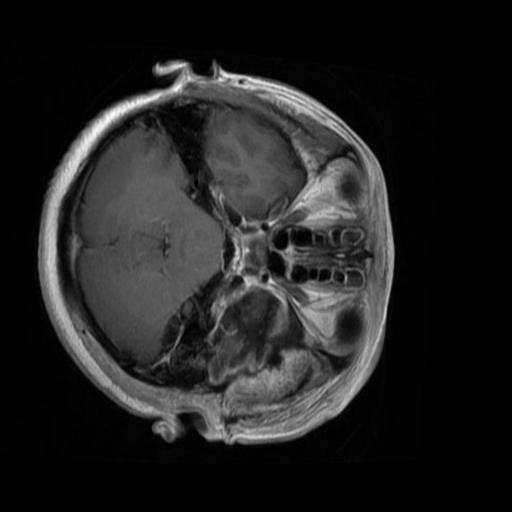
Label: brain_glioma